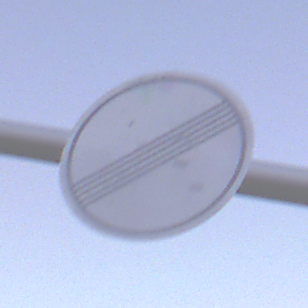
Verkehrszeichen: EndeSaemtlicherBegrenzungen
Umgebung: Outdoor, Suburban
Tageszeit: SunriseSunset
Wetter: PartlyCloudy
Licht: Natural
Jahreszeit: NotSpecified
Kontrast: LowContrast